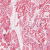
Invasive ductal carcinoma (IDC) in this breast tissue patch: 0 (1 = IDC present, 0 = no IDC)